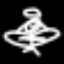
Label: angel